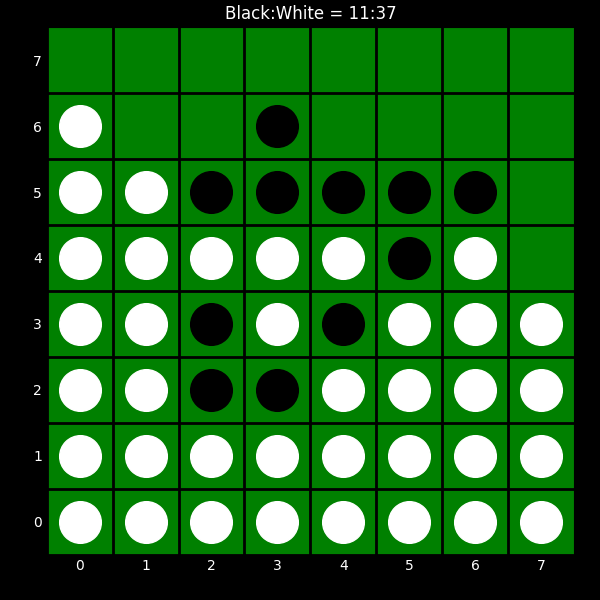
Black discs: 11
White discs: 37